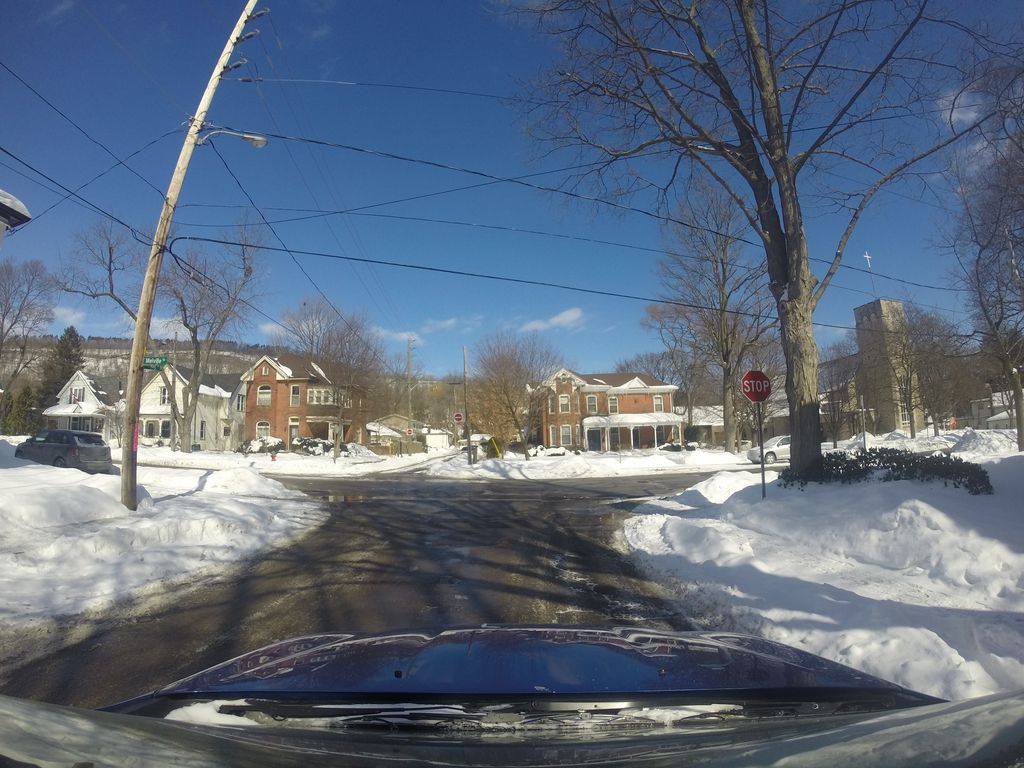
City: hamilton